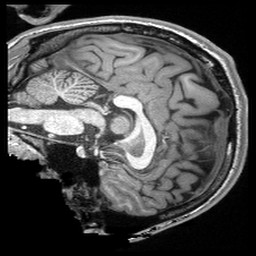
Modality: T1w
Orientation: sagittal
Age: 19
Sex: male